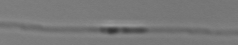
Label: Pseudo-nitzschia